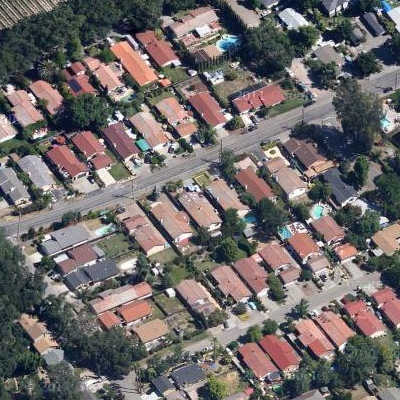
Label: Resident